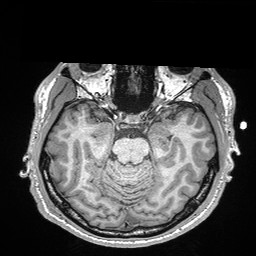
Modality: T1w
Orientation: coronal
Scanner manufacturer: siemens
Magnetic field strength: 3 T
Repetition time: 2.3 s
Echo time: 0.00298 s